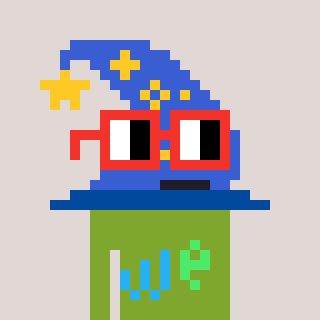
a pixel art character with square red glasses, a wizard hat-shaped head and a slimegreen-colored body on a warm background